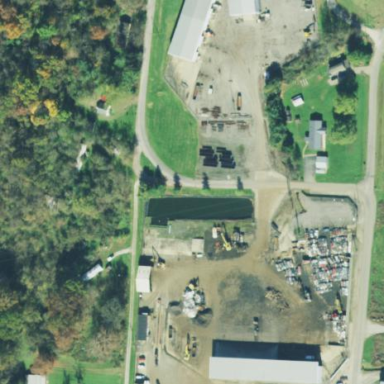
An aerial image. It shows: Scrap yard located in industrial area.